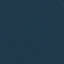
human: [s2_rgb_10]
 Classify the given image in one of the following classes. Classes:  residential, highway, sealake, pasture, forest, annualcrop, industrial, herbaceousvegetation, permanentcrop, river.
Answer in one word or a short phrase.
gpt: SeaLake